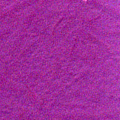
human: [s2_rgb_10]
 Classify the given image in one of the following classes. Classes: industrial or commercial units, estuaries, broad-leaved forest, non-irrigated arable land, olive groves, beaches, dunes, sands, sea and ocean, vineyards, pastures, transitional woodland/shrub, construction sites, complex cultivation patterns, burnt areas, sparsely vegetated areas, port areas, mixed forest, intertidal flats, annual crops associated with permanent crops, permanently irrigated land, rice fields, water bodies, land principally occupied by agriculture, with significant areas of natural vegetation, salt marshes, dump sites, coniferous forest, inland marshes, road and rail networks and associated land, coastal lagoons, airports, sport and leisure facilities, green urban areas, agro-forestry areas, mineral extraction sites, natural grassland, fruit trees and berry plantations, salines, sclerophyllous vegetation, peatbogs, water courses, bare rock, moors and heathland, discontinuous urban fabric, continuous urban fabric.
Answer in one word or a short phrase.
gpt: sea and ocean